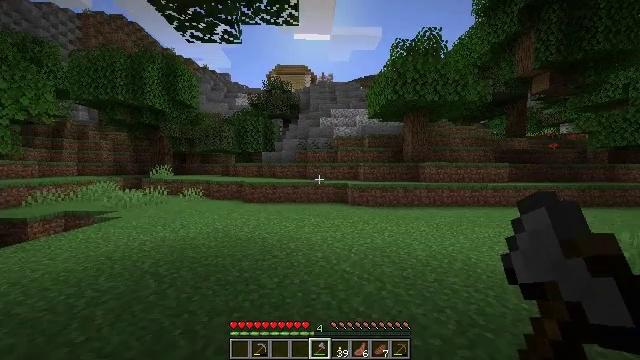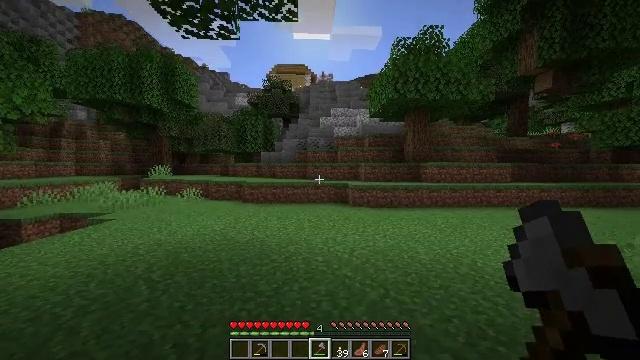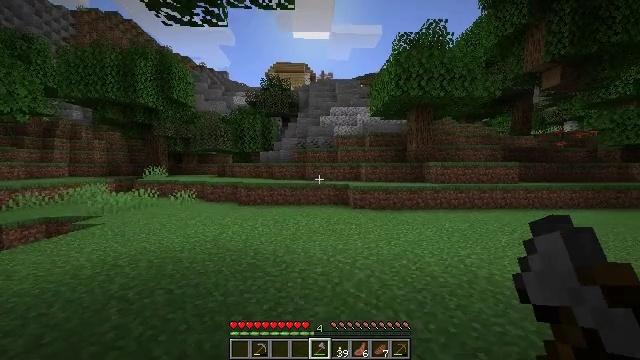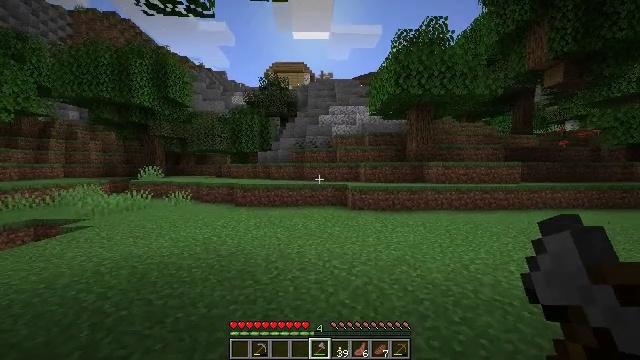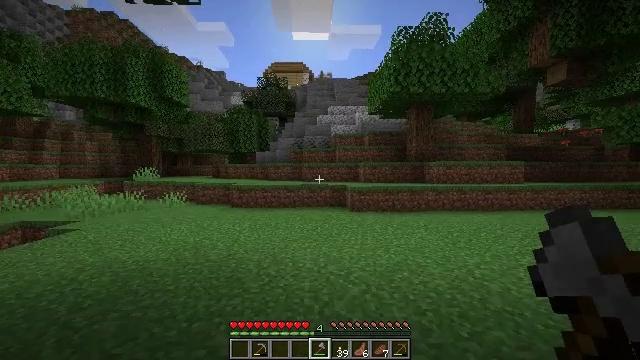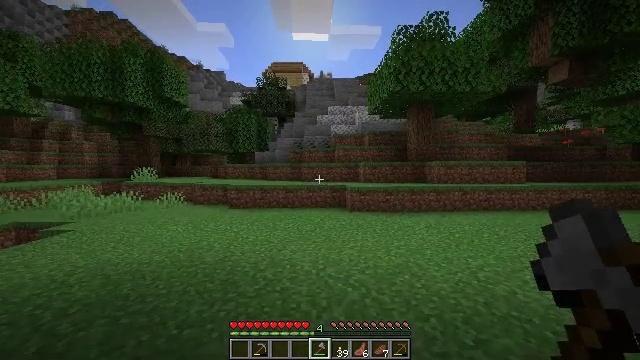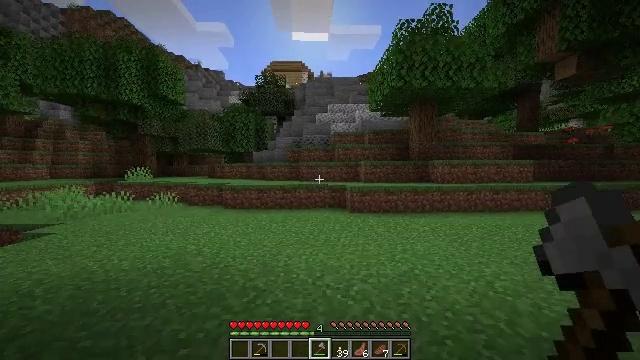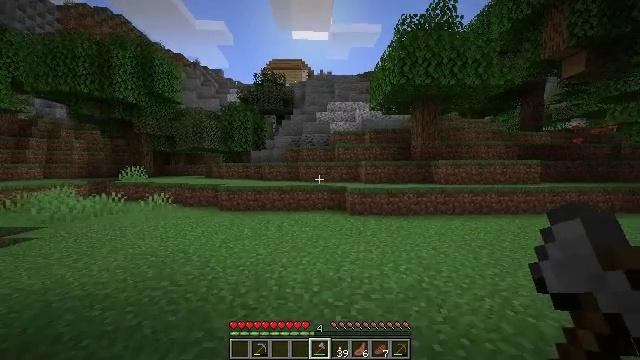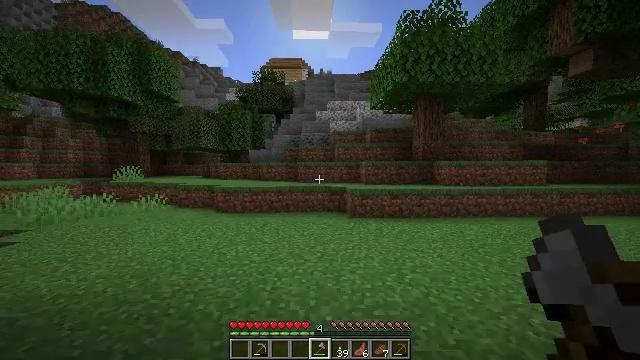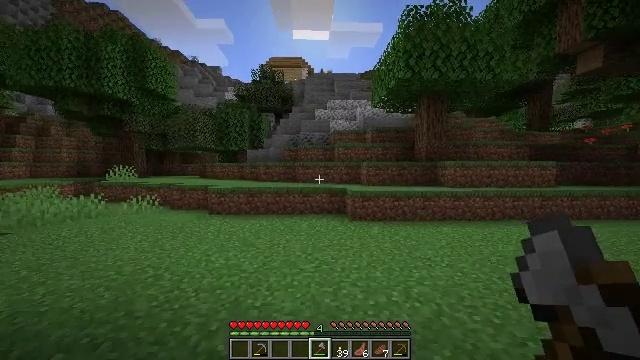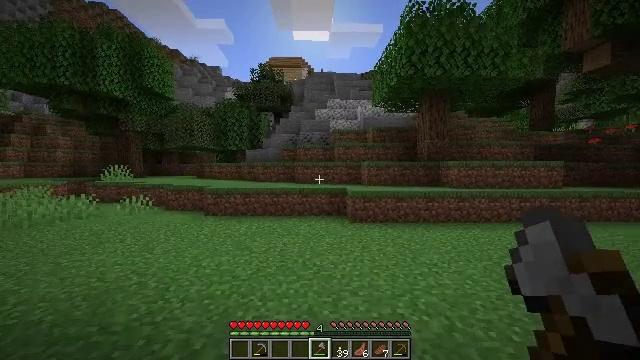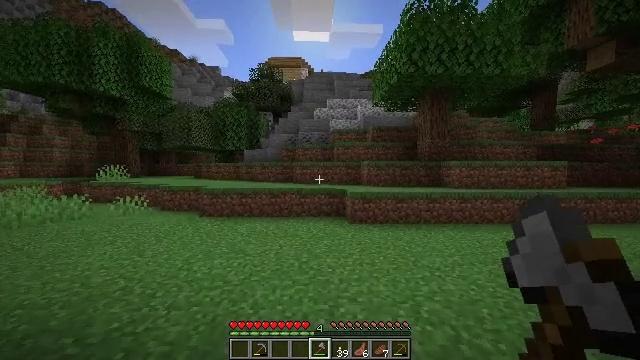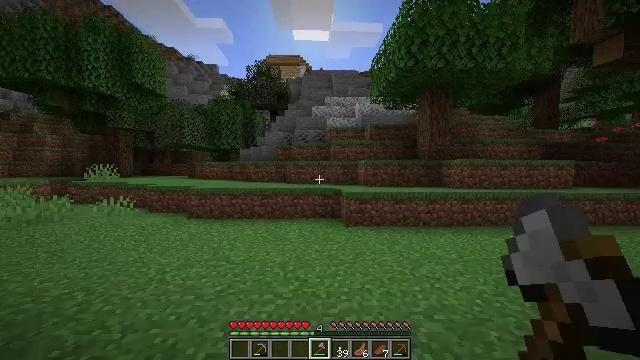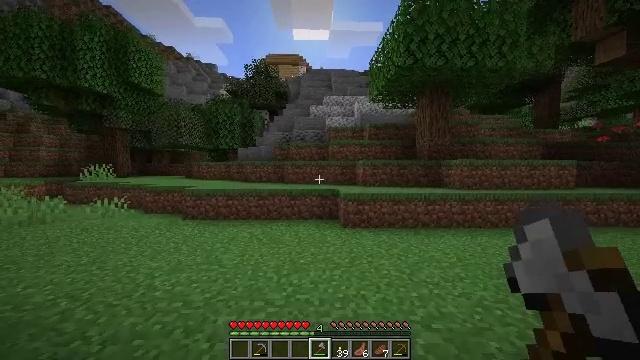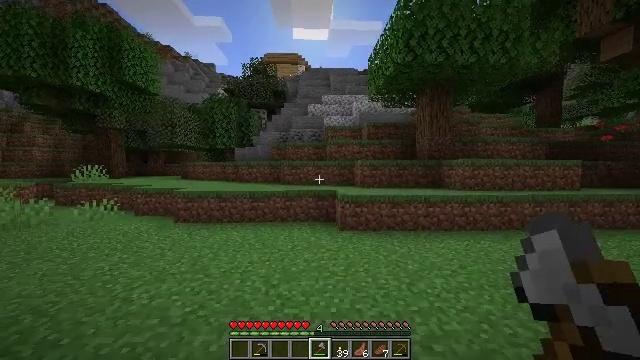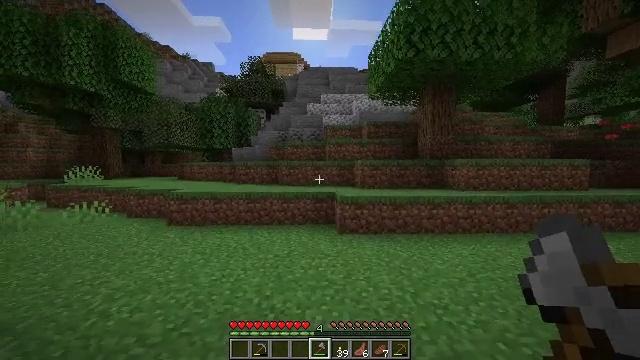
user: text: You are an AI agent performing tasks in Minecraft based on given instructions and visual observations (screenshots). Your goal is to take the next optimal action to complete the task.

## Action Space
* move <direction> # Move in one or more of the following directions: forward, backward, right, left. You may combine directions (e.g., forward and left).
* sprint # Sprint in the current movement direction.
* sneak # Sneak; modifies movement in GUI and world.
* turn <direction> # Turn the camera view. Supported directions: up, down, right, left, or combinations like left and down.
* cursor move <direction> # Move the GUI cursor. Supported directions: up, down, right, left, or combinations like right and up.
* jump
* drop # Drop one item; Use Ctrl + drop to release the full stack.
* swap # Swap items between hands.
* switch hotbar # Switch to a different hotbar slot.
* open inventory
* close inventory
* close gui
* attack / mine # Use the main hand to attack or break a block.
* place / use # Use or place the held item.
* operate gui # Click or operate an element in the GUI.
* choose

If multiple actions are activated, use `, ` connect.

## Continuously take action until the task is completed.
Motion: motion action
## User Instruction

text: Get oak stairs from the crafting table.
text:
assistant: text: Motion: move forward, sprint
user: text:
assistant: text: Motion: move forward and move right, sprint
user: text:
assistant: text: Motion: move forward and move right, sprint
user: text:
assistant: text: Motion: move forward, sprint
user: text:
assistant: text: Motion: move forward, sprint
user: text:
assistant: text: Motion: move forward, sprint
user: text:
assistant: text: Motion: move forward, sprint
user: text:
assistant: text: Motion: move forward, sprint
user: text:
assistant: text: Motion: move forward, sprint
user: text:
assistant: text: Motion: move forward, sprint
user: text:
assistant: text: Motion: move forward and move right, sprint
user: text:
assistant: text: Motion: move forward and move right, sprint
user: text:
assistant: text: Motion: move forward and move right, sprint
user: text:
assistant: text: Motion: move forward, sprint
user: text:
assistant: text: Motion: move forward, sprint
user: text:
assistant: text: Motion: move forward, sprint
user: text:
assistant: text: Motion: move forward, sprint
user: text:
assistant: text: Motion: move forward, sprint
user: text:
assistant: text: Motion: move forward, sprint
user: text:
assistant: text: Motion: move forward, sprint
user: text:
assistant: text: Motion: move forward, sprint
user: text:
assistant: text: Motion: move forward, sprint
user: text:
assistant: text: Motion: move forward, sprint
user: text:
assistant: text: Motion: move forward, sprint
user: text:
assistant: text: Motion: move forward, sprint
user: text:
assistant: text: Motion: move forward, sprint
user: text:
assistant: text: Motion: move forward, sprint
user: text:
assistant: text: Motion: move forward, sprint, jump
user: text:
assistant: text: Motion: move forward, sprint, jump
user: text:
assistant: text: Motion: move forward, sprint, jump